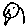
Label: bird